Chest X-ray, PA view. Patient: 15 years old, sex F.
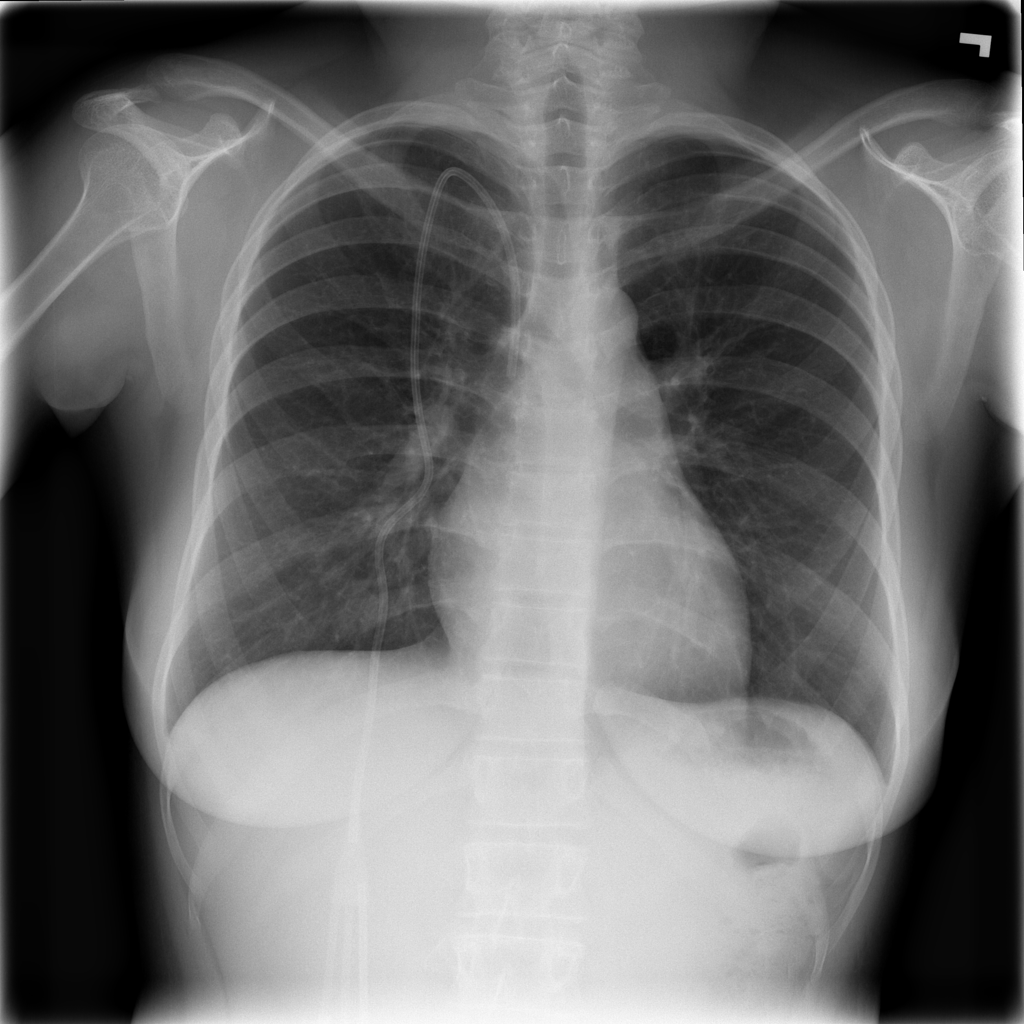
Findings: Infiltration